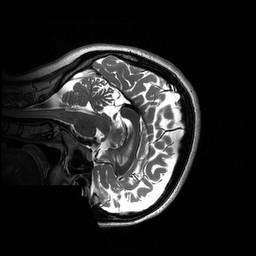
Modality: T2w
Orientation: sagittal
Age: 29
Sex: female